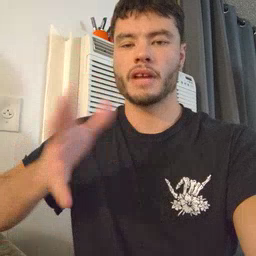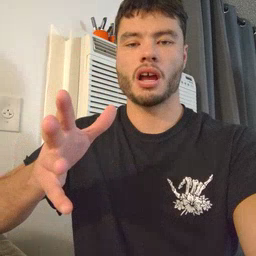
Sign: fine